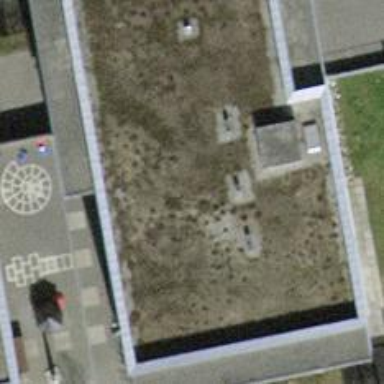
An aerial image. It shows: Kindergarten.